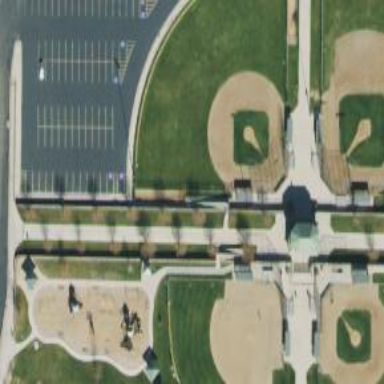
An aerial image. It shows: Baseball pitch for leisure and sports activities.